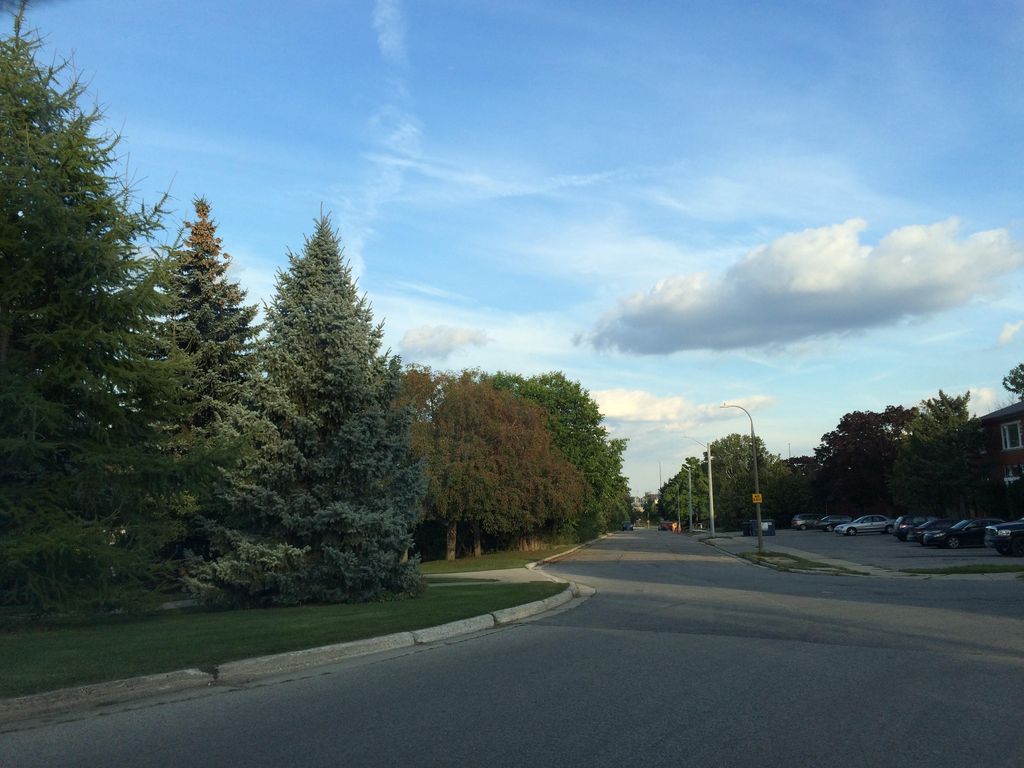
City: kitchener-waterloo